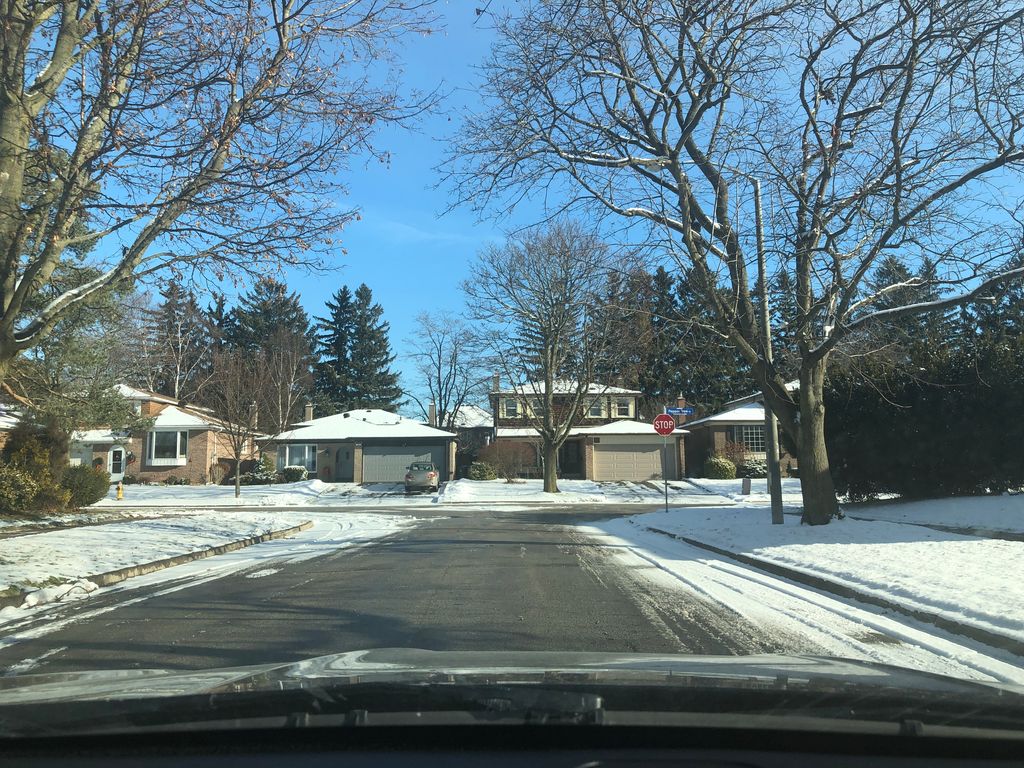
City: toronto